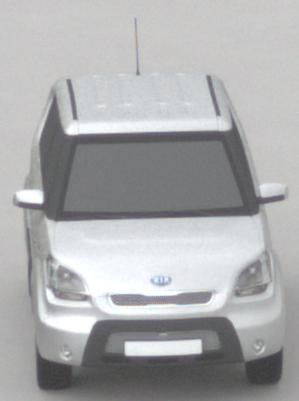
Make: KIA
Model: Soul 1.6
Detailed model: Soul (AM)
Model produced from: 2009/02
Model produced until: 2009/11
Doors: 5
Color: white
Road condition: dry road
Daytime: midday
Contrast: low contrast